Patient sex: M
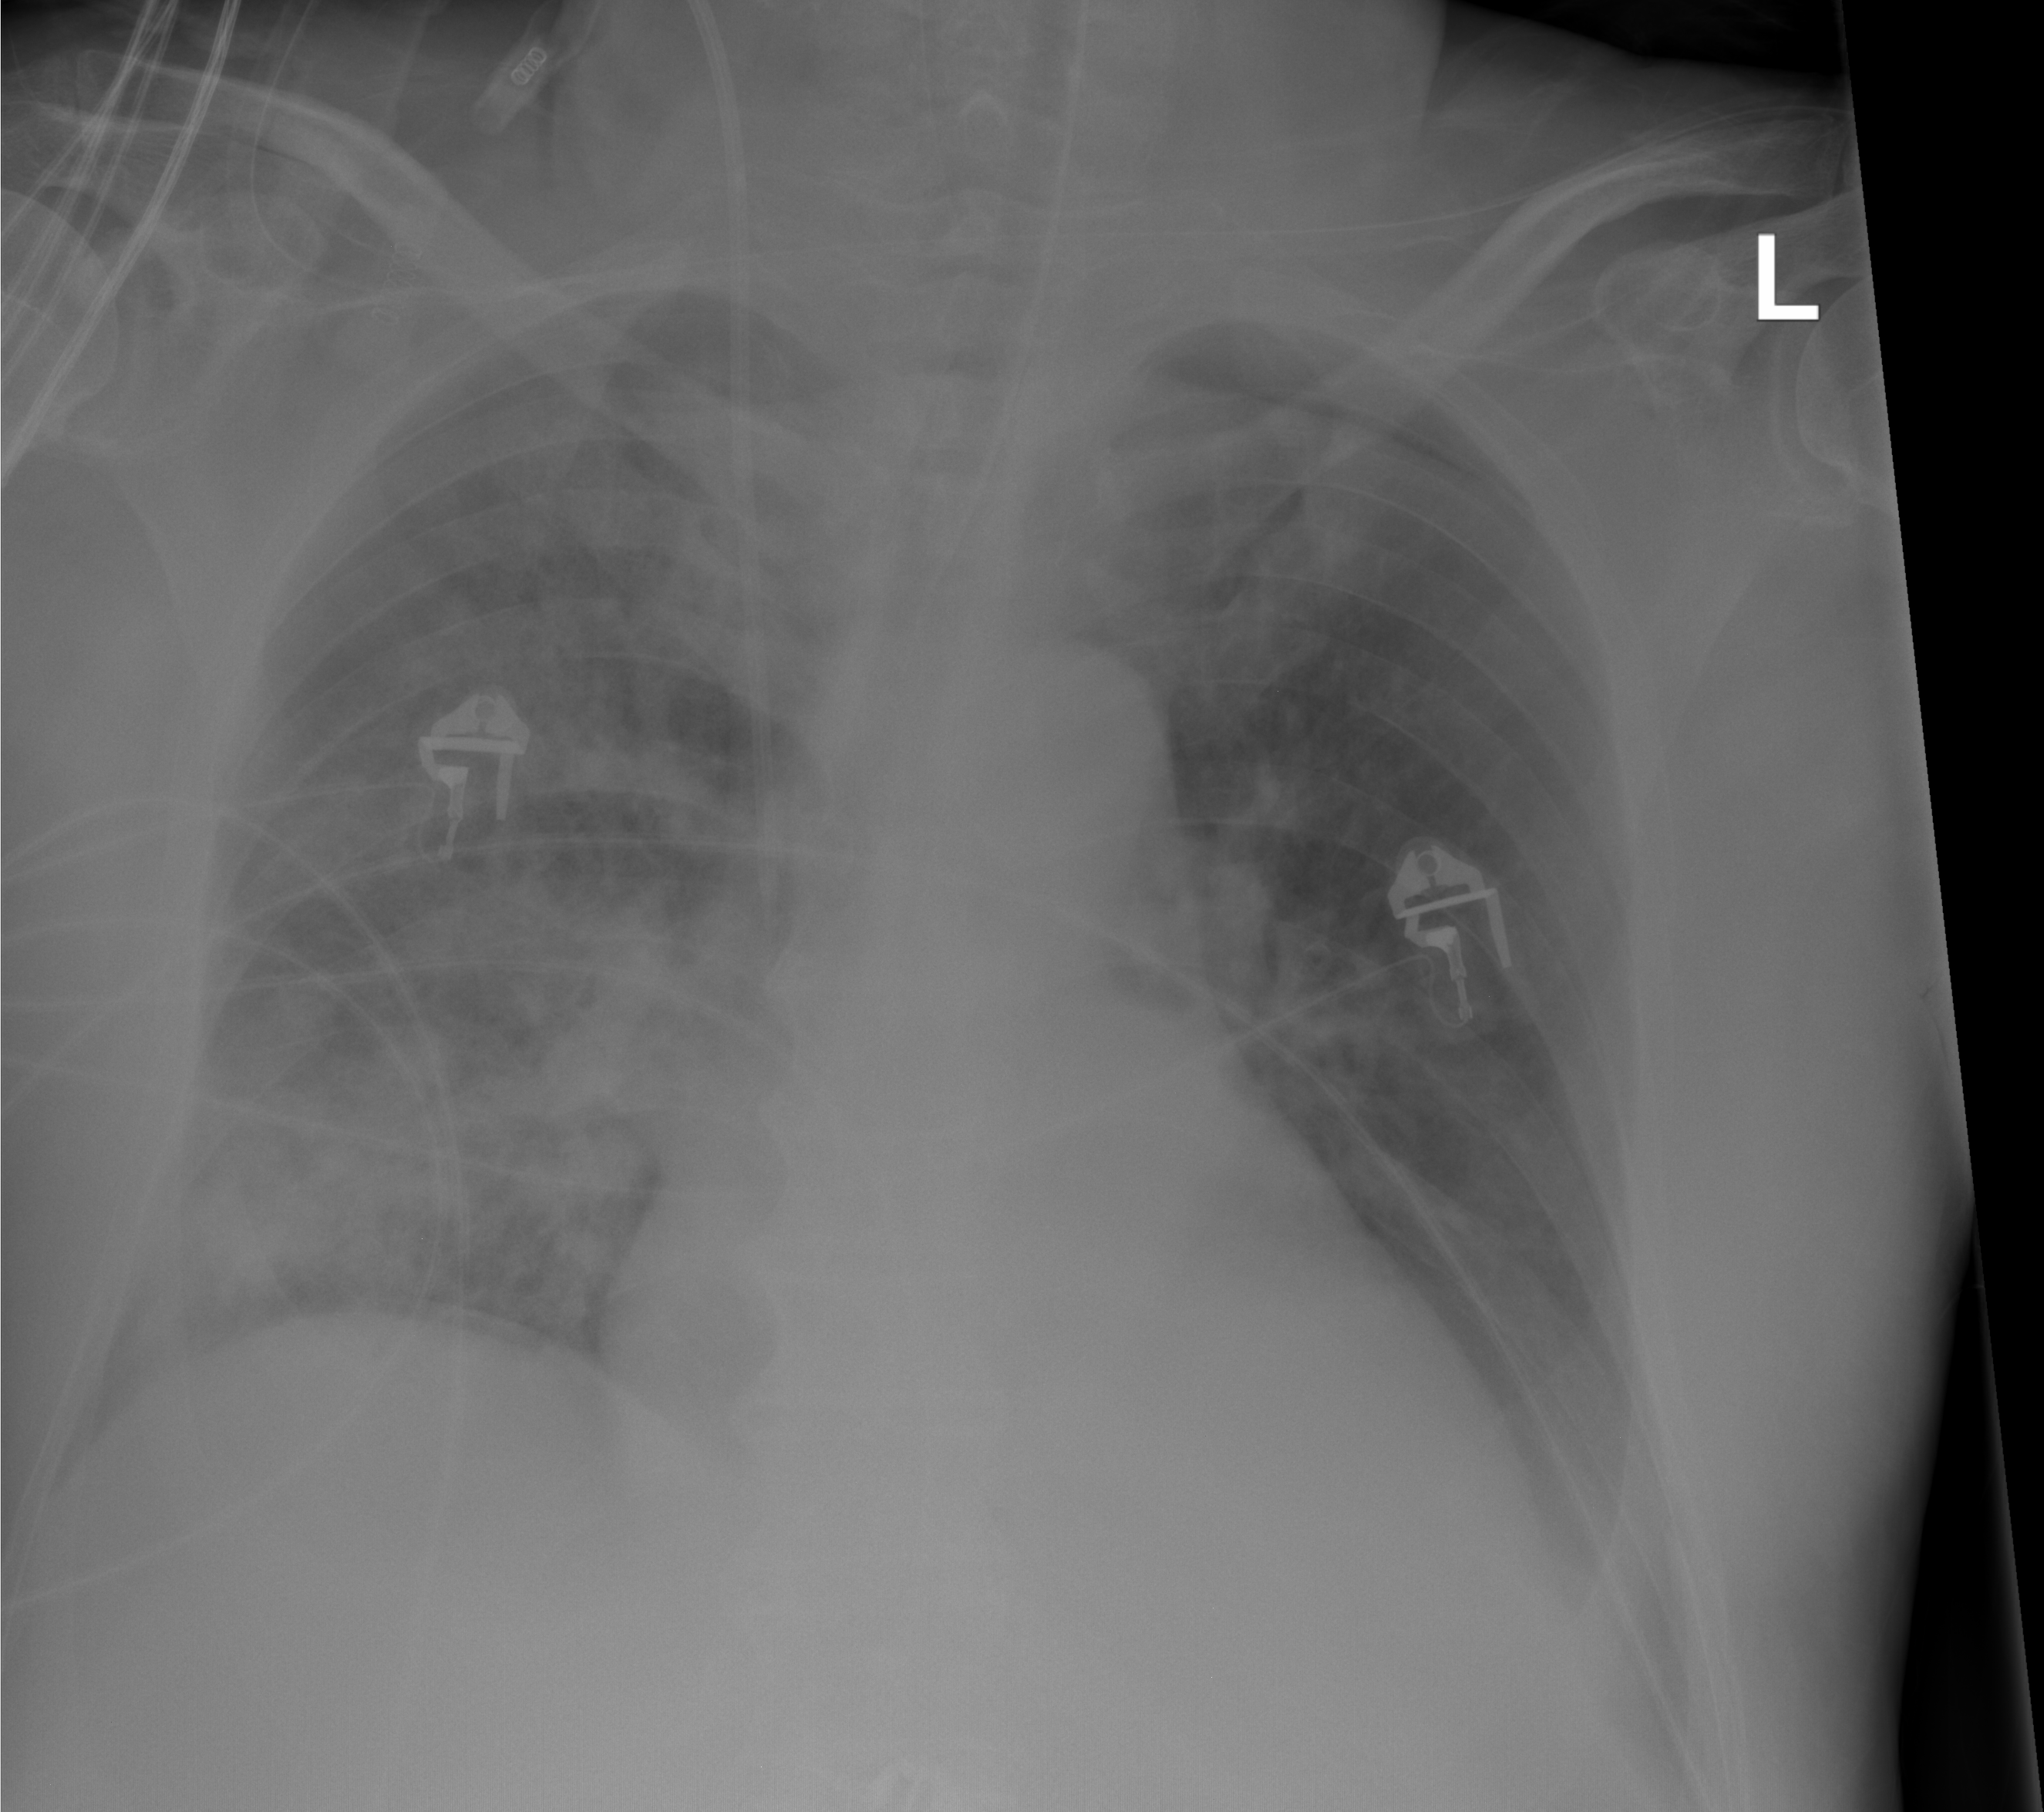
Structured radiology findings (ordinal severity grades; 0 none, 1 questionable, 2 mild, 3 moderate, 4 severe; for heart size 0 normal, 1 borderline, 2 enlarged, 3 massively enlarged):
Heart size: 2
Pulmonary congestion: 0
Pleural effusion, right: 0
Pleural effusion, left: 1
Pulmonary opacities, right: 4
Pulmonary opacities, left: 2
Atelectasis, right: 2
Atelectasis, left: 0